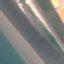
Label: River